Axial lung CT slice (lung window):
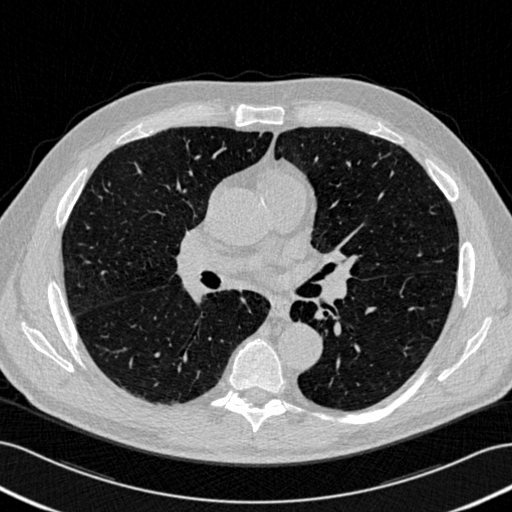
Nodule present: no